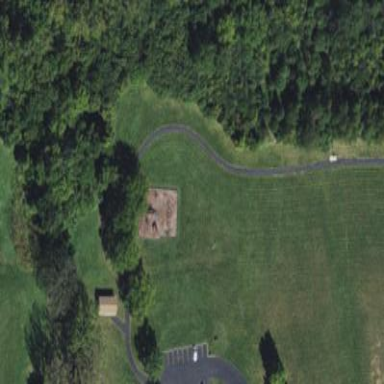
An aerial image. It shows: Crest Hill Community Park - leisure land designated for recreational activities.